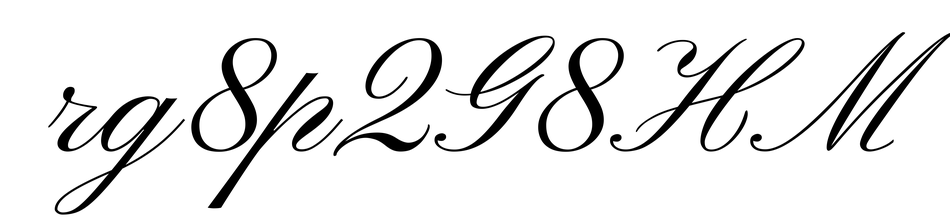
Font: PinyonScript-Regular